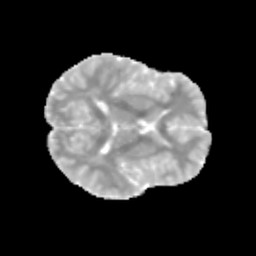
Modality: MD
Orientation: axial
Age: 12
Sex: male
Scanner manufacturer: siemens
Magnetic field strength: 3 T
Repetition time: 3.8 s
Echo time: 0.07 s